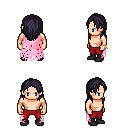
a pixel art fantasy rpg character, male body template, human, light skin, pink tattered cape, red pants, raven long hairstyle, bracelets, black shoes, four views (front, back, left, right), 2x2 character sprite sheet, small pixel art, hard edges, no anti-aliasing